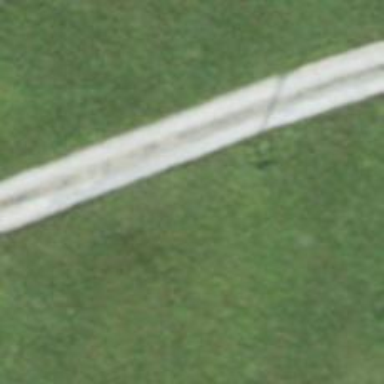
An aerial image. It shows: Bench.